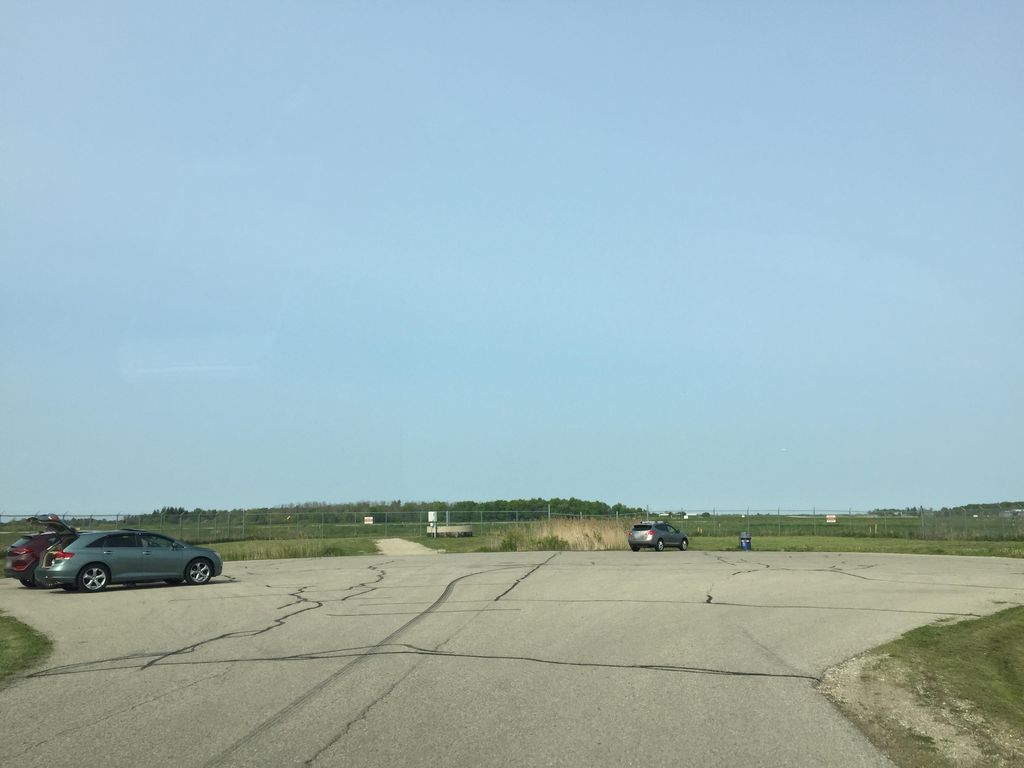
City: kitchener-waterloo